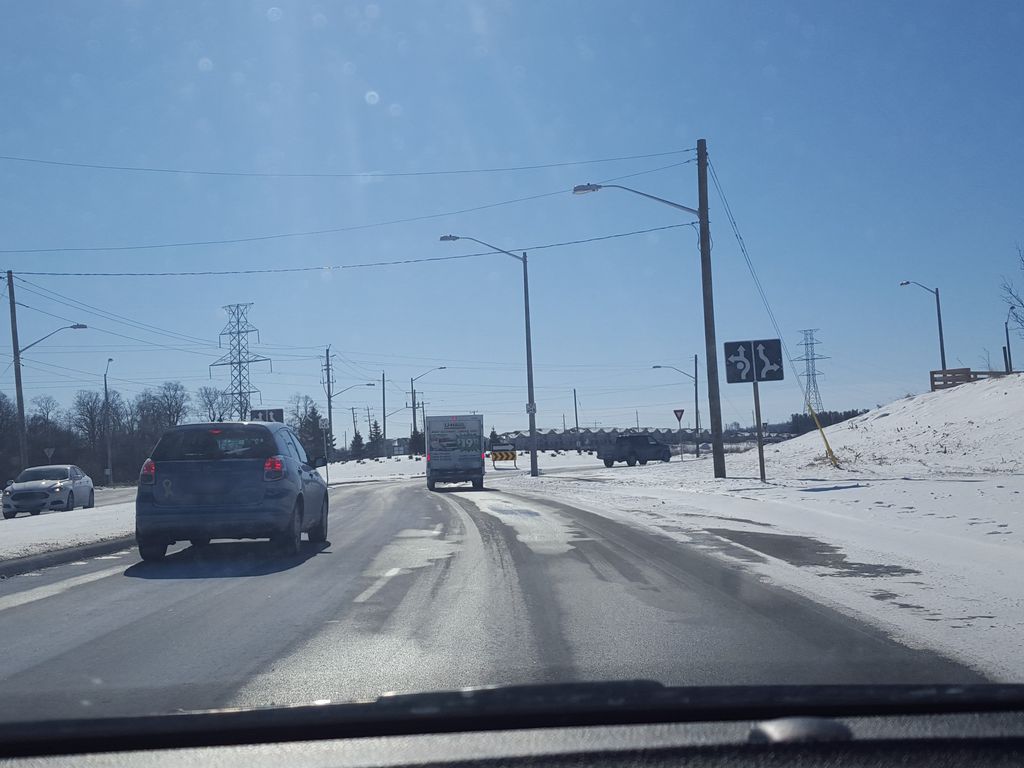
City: kitchener-waterloo